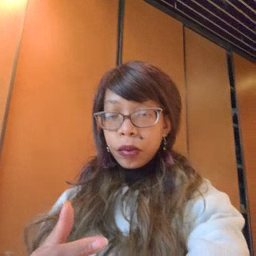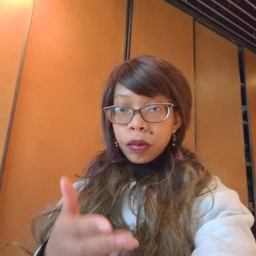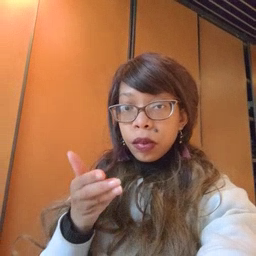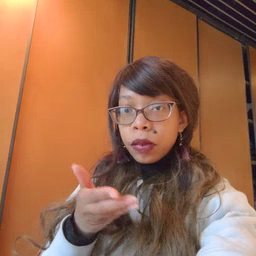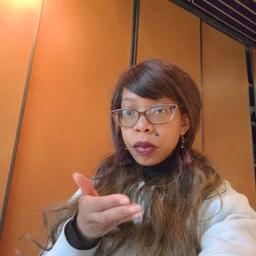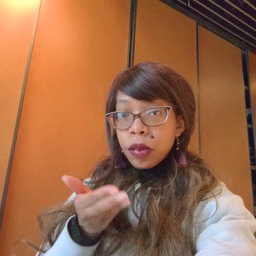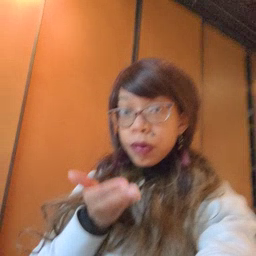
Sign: boat